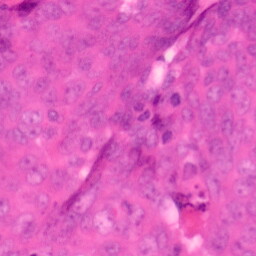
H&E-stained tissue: Colon